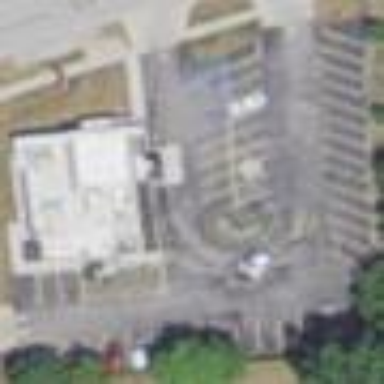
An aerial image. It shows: Parking area.